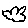
Label: cloud